Question: Whenever I enter a node body in drupal and the node body contains an "img" tag I get the following error:

It was not happening earlier and it has just appeared on the site. How could I fix it?
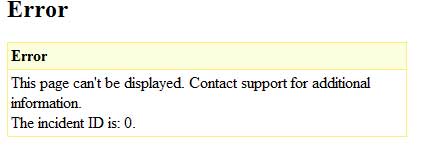
Answer: I have never seen an error styled like that from Drupal, so I would recommend looking at other aspects of your server stack. <URL> had a similar-looking screenshot that turned out to be firewall-related.